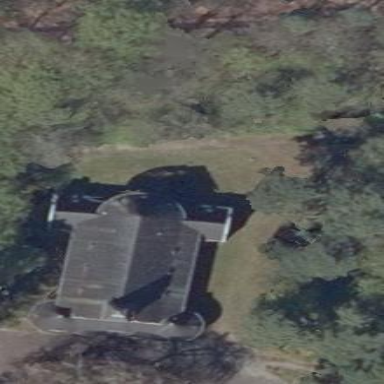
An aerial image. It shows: Funeral hall building with chapel.